Interaction volume radius: 5 \u00c5
Interaction volume height: 10 \u00c5
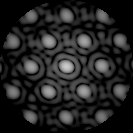
Disorder parameter: 0.1224